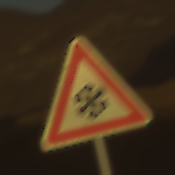
Verkehrszeichen: SchneeOderEisglaette
Umgebung: Outdoor, Nature
Tageszeit: SunriseSunset
Wetter: Clear
Licht: Natural
Jahreszeit: NotSpecified
Kontrast: HighContrast